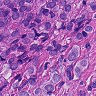
Metastatic tissue present: yes